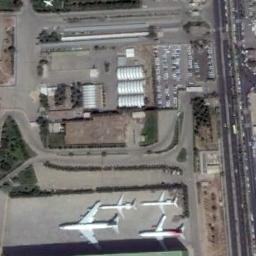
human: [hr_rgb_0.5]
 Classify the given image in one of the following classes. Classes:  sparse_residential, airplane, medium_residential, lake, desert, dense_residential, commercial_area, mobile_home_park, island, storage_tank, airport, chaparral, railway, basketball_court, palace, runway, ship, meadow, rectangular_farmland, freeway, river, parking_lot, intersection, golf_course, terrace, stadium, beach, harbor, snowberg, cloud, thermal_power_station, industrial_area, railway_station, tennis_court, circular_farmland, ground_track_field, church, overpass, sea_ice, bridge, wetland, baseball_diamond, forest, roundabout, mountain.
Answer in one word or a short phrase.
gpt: airplane